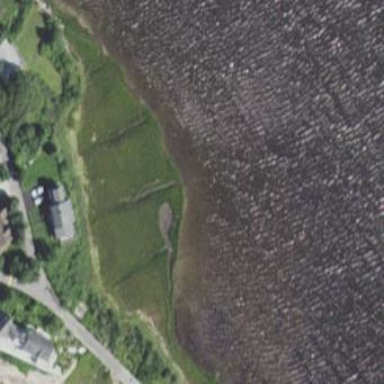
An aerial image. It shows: Saltmarsh wetland area.